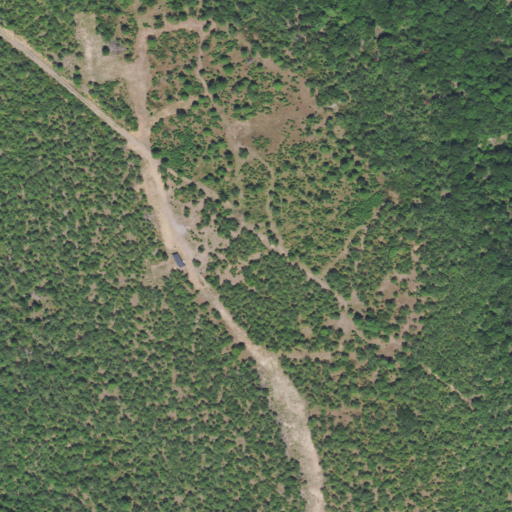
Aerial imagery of mountain in Oklahoma named Round Mountain containing deciduous forest, grassland, mixed forest, and shrub